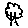
Label: tree